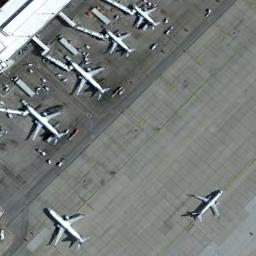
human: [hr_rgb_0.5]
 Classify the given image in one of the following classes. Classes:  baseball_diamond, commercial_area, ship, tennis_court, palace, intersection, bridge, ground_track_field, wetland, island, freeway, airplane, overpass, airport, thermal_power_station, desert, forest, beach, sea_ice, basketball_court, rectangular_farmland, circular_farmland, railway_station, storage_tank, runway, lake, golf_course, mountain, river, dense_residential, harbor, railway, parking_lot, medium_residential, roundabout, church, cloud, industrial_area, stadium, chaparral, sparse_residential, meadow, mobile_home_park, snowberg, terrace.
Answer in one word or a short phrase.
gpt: airplane